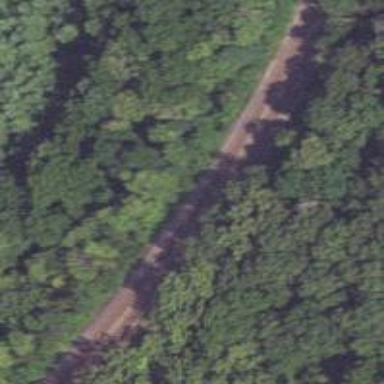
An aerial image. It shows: Railway track.